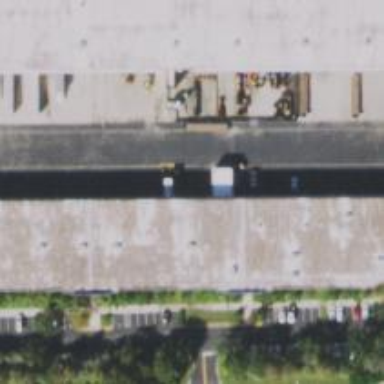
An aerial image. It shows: Parking area.